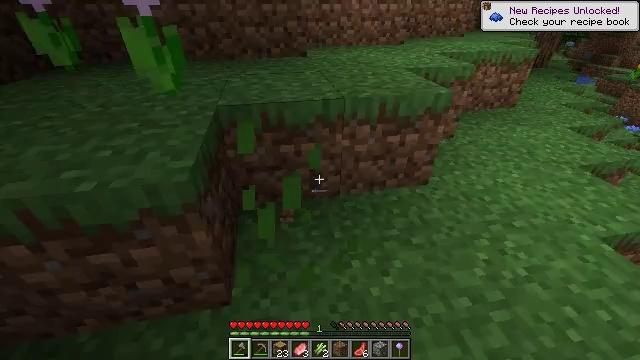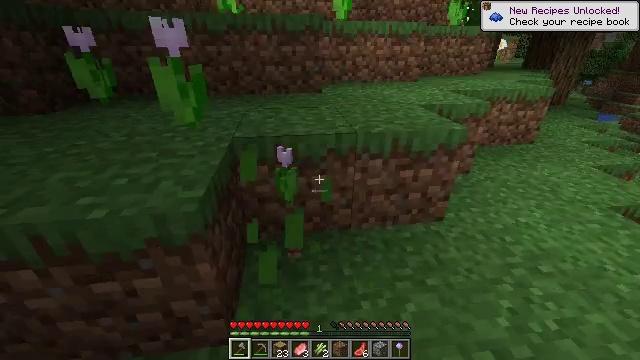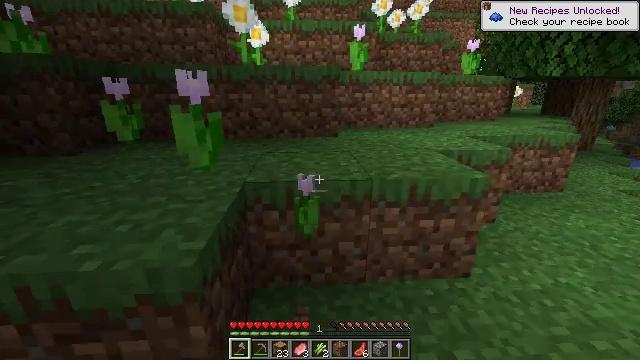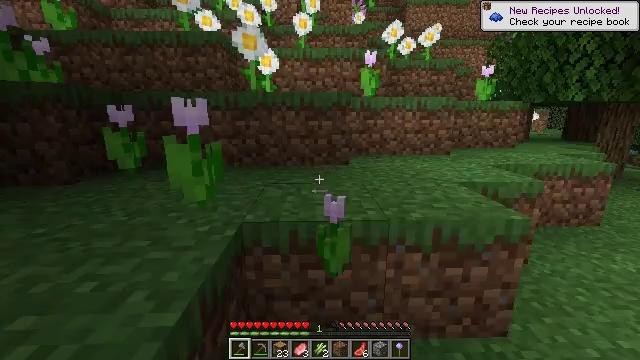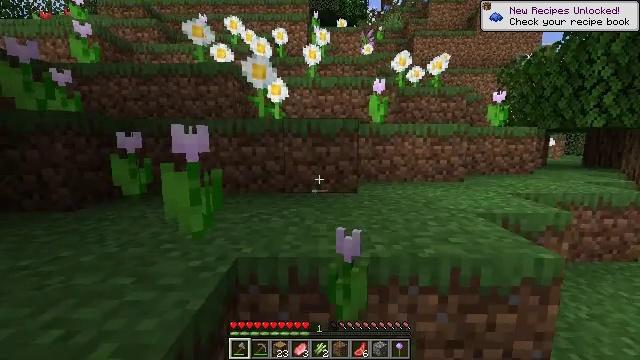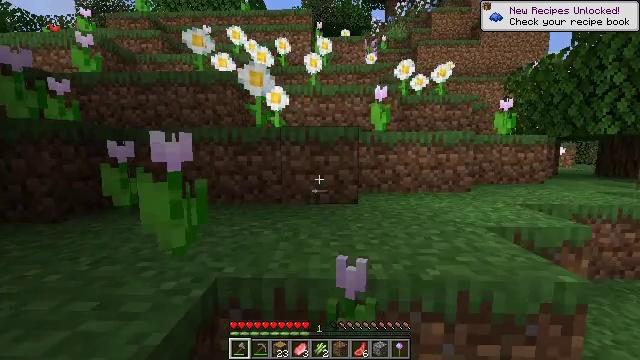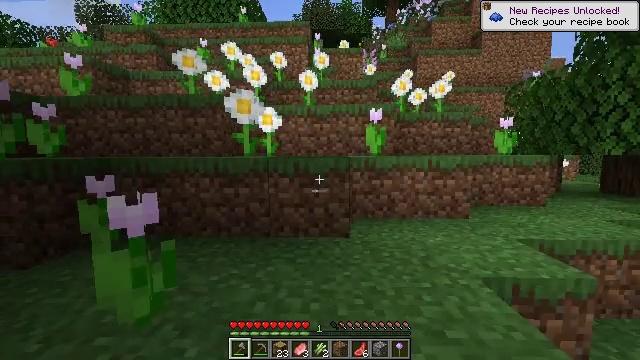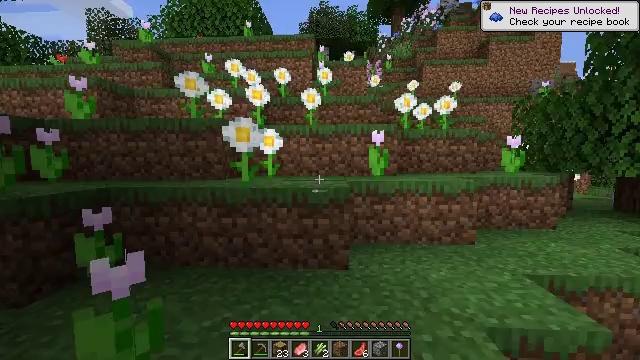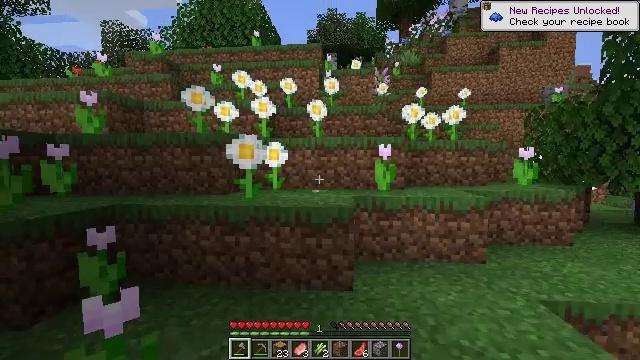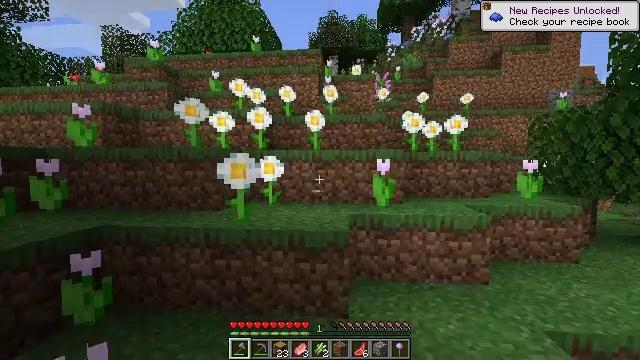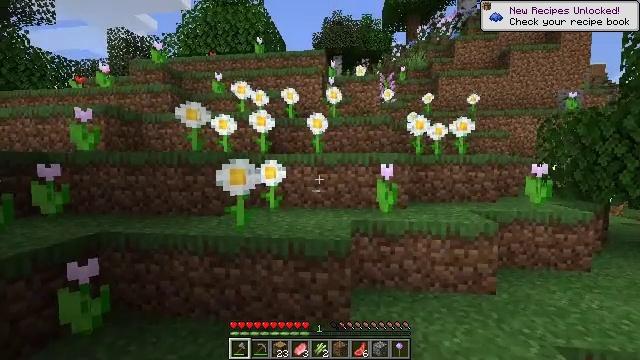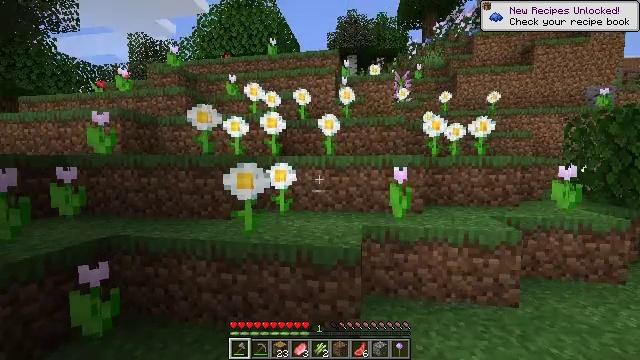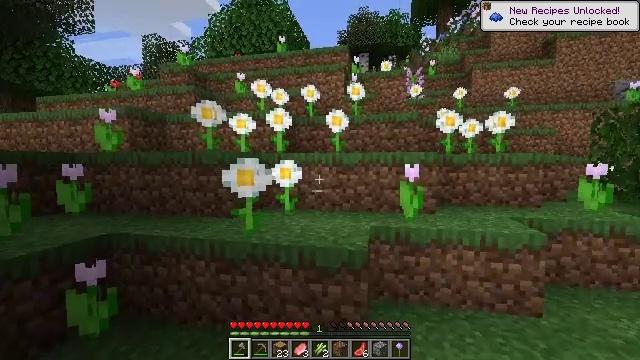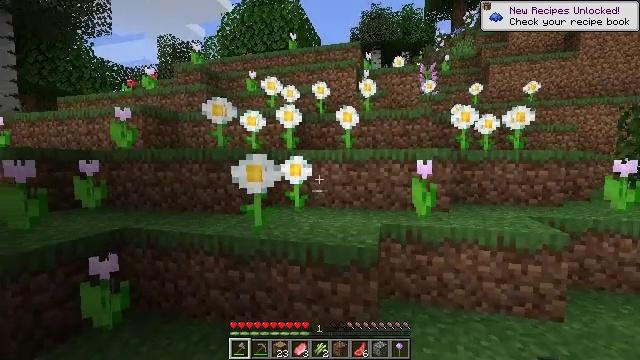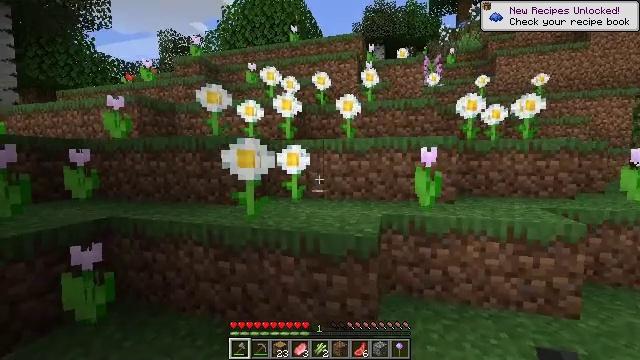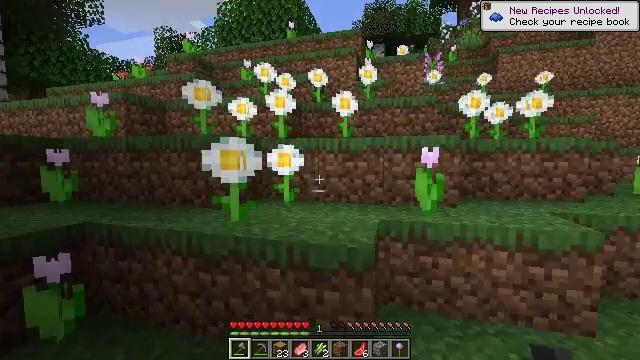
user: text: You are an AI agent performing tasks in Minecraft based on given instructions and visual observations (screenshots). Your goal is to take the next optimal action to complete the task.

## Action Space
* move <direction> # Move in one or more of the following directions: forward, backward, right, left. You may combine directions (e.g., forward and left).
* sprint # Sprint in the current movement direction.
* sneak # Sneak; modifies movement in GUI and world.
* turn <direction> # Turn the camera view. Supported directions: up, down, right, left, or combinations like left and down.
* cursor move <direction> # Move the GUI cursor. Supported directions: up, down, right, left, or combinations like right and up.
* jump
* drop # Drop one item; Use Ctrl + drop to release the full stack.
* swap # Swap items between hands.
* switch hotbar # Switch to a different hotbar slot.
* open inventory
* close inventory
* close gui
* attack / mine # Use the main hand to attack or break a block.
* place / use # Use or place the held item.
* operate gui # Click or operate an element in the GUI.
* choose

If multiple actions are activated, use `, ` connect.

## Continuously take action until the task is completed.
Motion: motion action
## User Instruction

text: Prepare to create magenta dye.
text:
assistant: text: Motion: move forward, turn left and up
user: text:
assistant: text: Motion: move forward, turn left and up
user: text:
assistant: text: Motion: move forward, turn left and up
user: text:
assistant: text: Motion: move forward and move right, turn left and up
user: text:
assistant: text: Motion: move forward and move right, turn left and up
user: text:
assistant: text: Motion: move forward and move right, jump
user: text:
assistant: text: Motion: move forward, turn left, jump
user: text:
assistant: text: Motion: move forward, turn left, jump
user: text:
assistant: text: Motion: move forward, jump
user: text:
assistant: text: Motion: move forward, turn left, jump
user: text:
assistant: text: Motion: move forward, turn left
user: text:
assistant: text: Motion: move forward, turn left
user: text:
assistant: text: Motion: move forward, turn left
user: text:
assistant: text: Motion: move forward
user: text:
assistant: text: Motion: move forward
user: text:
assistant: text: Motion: move forward
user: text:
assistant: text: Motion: move forward, jump
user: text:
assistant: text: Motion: move forward, jump
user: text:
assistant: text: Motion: move forward, jump
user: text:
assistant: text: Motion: move forward, jump
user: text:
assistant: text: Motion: move forward, jump
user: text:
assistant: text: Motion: move forward
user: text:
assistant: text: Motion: move forward
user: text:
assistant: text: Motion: move forward
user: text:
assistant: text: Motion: move forward, jump
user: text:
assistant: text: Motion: move forward, turn left, jump
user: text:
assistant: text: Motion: move forward, turn left and up, jump
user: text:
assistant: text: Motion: move forward, turn left and up, jump
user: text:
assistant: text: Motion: move forward, turn left and up, jump
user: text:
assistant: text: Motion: move forward, jump